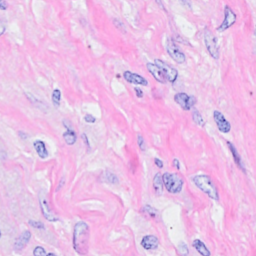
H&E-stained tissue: Breast